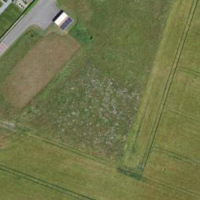
EUNIS habitat code: 52
Species observed at this site:
Geranium sanguineum